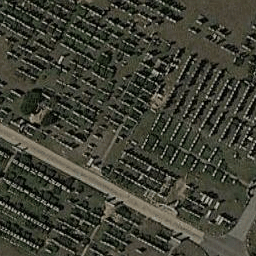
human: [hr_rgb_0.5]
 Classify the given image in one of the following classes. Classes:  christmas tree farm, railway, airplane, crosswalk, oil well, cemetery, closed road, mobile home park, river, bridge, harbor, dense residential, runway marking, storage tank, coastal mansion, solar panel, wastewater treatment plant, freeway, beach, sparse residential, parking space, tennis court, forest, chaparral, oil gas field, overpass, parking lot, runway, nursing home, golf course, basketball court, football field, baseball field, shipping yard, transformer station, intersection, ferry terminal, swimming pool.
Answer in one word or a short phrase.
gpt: cemetery